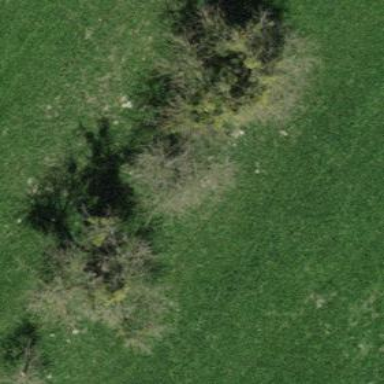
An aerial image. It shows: Patch of scrub vegetation.